RGB frame:
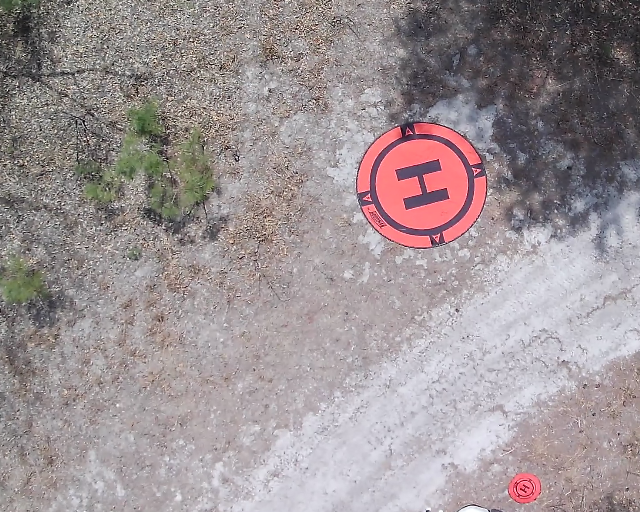
Thermal frame:
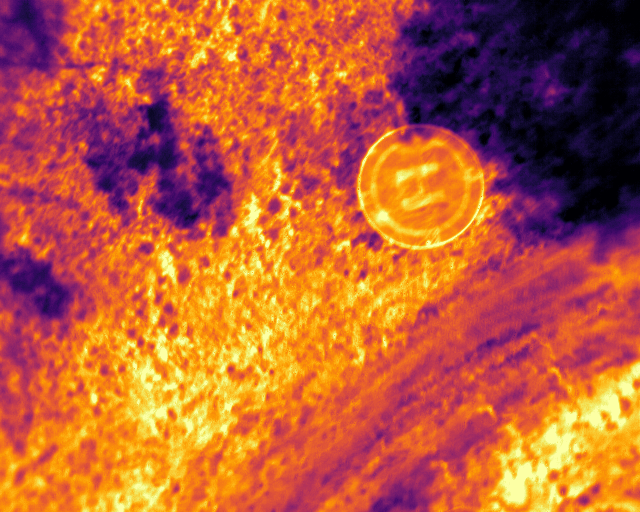
Captured: 2026-02-26 02:33:22
Pixels at or above 80 °C: 0 (fraction of frame: 0)